二年级 · 算术
看图写算式。

加法:

乘法算式:
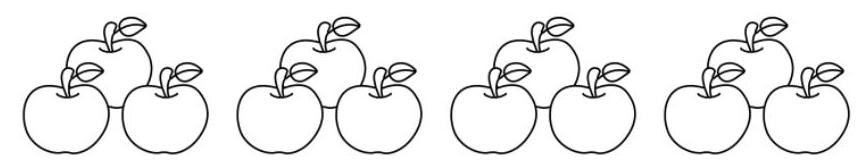
答案: $$
3+3+3+3=12 \quad 3 \times 4=12
$$

【分析】每组 3 个, 共 4 组, 用 4 个 3 相加或者 3 乘 4 即可。

【详解】加法: $3+3+3+3=12$

乘法算式: $3 \times 4=12$